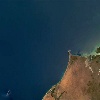
Label: water